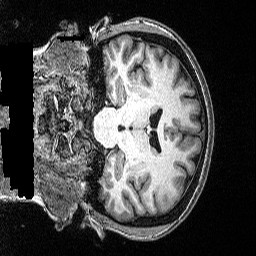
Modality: T1w
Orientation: coronal
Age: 32
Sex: female
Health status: ill
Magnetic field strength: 3 T
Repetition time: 2.53 s
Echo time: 0.00331 s